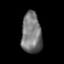
Tissue: prostate
Cell type: B cells
Senescence score: 0.6924
Nuclear area (px): 803
Mean DAPI intensity: 120.799